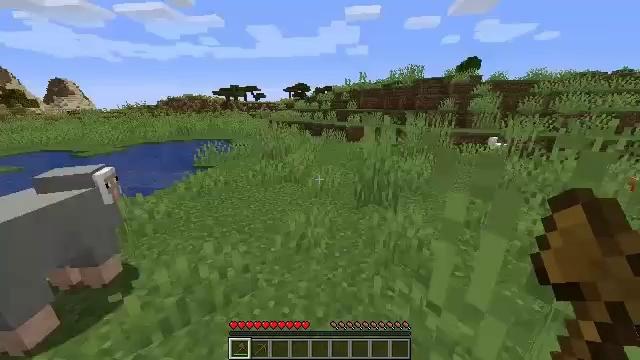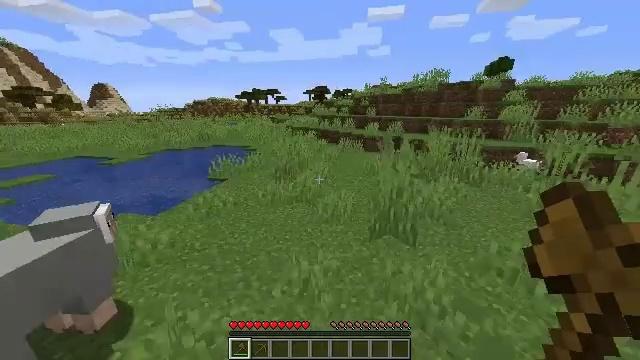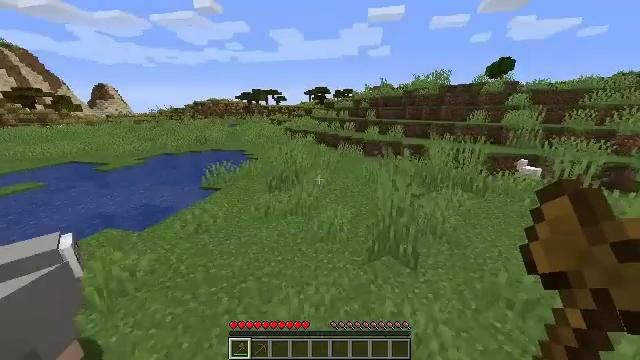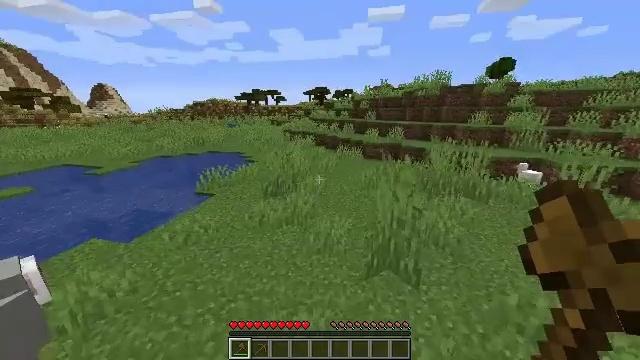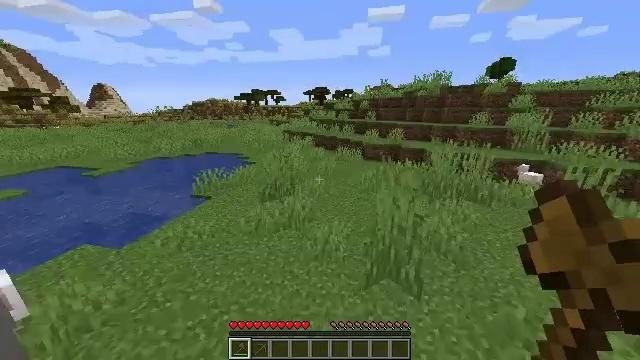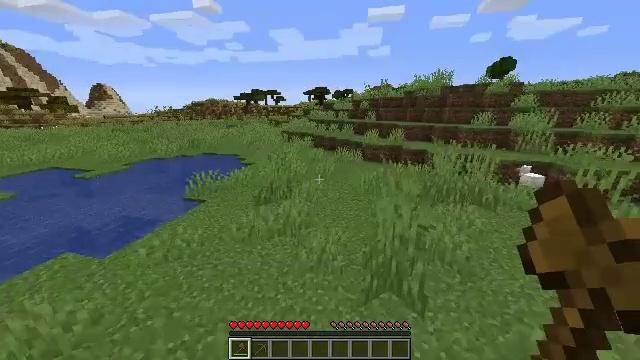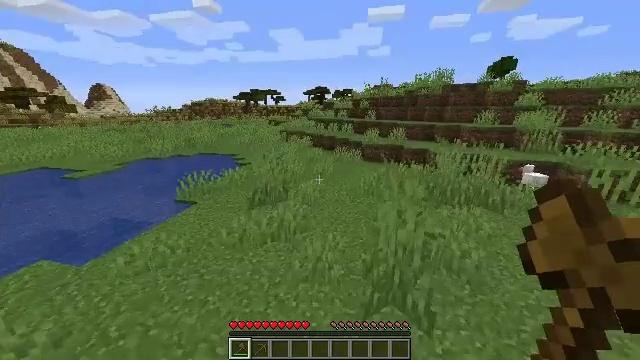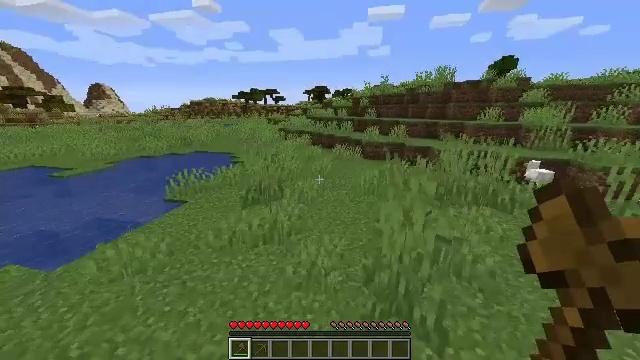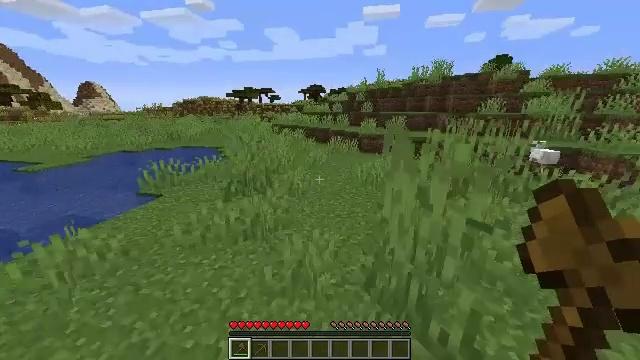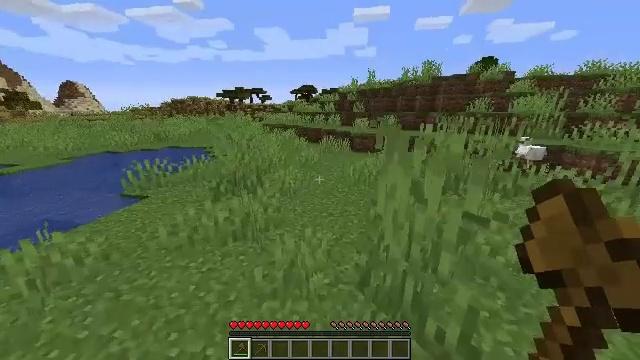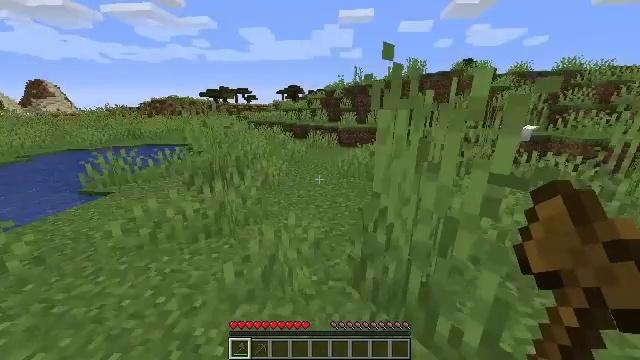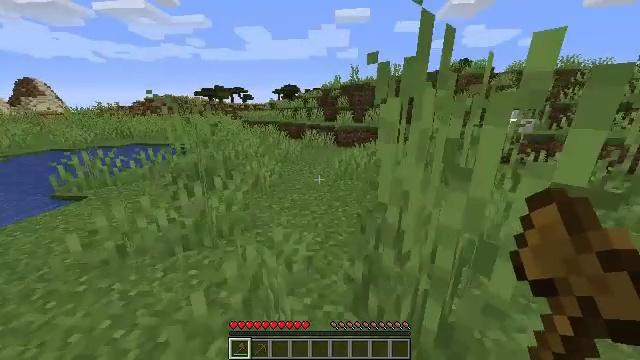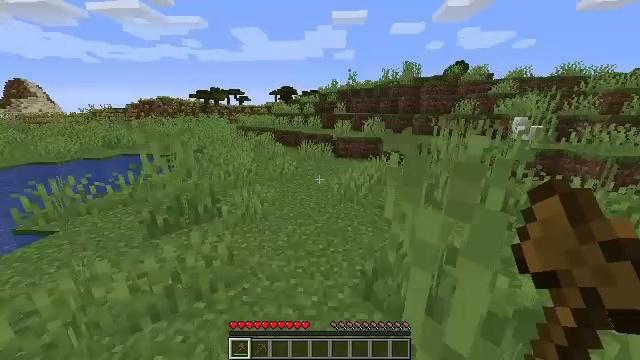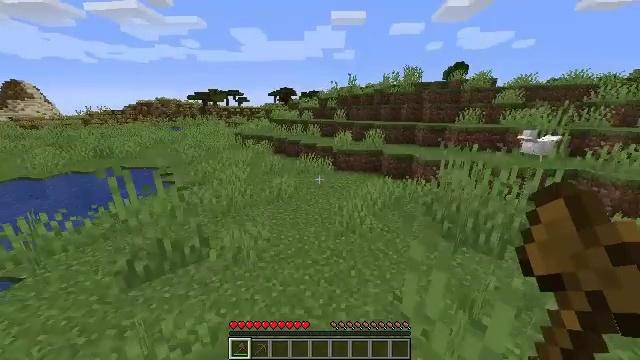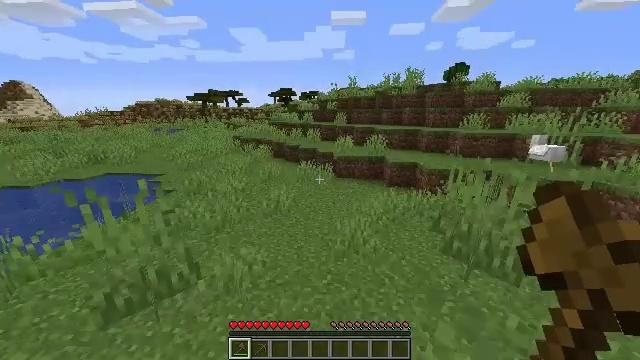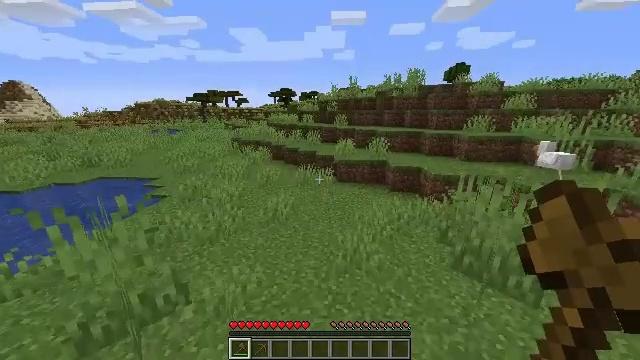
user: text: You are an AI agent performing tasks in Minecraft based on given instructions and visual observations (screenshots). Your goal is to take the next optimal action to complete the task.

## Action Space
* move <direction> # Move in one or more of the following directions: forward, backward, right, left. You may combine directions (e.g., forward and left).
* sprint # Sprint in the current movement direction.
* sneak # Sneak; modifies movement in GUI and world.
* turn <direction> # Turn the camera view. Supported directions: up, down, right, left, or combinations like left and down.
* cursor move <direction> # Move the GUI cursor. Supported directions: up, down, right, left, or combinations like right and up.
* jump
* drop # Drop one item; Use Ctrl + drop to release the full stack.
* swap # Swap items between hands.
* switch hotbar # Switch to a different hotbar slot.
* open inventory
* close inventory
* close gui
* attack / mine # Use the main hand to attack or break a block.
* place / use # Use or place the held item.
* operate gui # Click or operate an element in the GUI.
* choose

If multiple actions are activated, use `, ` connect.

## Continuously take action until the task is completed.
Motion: motion action
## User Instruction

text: Mine the orange bed.
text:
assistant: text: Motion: move forward, sprint, turn left, jump
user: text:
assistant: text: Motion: move forward, sprint, jump
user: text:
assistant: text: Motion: move forward, sprint, jump
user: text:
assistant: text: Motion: move forward, sprint, jump
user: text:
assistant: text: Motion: move forward, sprint, jump
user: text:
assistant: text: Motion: move forward, sprint, jump
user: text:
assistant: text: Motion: move forward, sprint, jump
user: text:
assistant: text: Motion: move forward, sprint, turn right, jump
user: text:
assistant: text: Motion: move forward, sprint, turn right, jump
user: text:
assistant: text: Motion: move forward, sprint, turn right, jump
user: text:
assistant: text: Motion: move forward, sprint, jump
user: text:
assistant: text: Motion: move forward, sprint, jump
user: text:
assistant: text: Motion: move forward, sprint, jump
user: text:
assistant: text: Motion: move forward, sprint, jump
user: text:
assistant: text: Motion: move forward, sprint, jump
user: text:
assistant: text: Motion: move forward, sprint, jump
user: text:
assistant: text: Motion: move forward, sprint, jump
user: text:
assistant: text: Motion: move forward, sprint, jump
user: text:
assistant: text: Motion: move forward, sprint, jump
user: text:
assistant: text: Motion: move forward, sprint, jump
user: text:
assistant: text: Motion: move forward, sprint, jump
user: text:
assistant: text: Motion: move forward, sprint
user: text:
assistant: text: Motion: move forward, sprint
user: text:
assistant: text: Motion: move forward, sprint
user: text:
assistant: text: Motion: move forward, sprint, jump
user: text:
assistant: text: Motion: move forward, sprint, jump
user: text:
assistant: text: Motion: move forward, sprint, jump
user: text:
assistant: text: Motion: move forward, sprint, jump
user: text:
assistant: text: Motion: move forward, sprint, jump
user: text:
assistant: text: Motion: move forward, sprint, jump